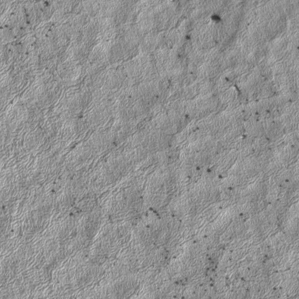
Label: frost